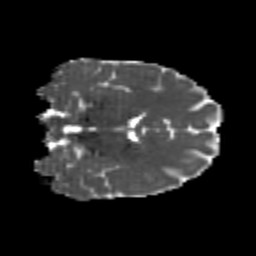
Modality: MD
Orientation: coronal
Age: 24
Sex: female
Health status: healthy
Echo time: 0.074 s